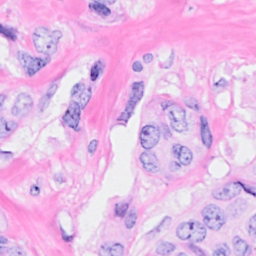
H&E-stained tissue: Breast